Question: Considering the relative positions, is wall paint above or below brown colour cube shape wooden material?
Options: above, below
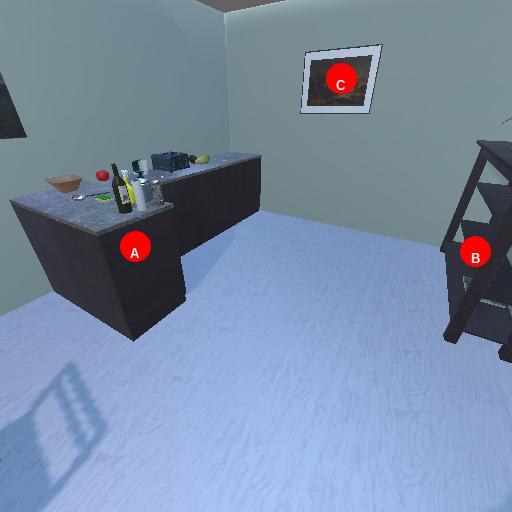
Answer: above